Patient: sex F, age 27
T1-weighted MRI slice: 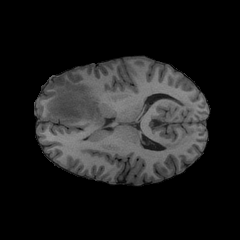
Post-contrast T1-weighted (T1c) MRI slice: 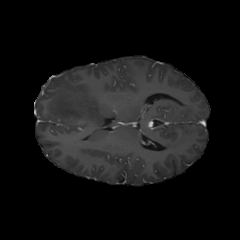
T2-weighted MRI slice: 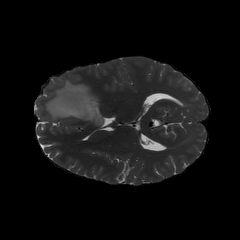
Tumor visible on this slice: yes
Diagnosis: Astrocytoma, IDH-mutant
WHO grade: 4